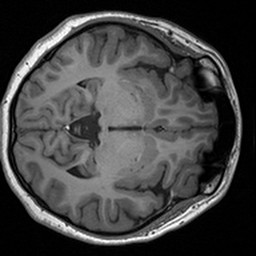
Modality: T1w
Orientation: axial
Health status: healthy
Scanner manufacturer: siemens
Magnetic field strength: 3 T
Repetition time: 1.9 s
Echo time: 0.00227 s